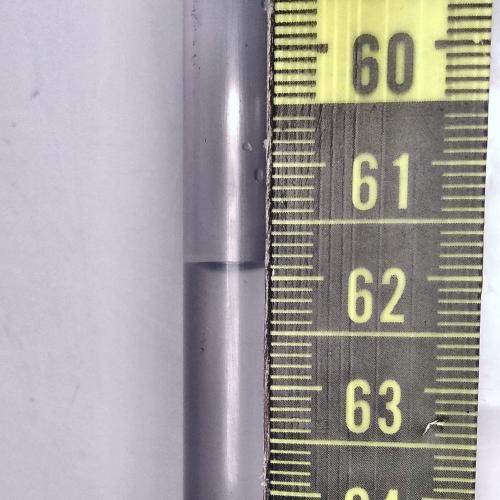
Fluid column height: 61.9 cm